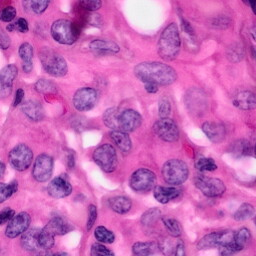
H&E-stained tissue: Pancreatic